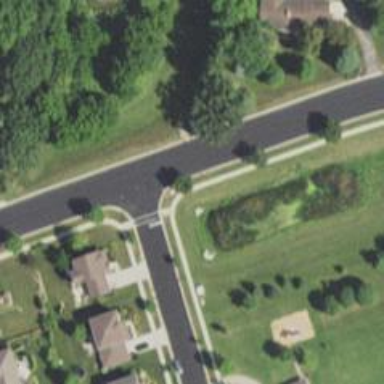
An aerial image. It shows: Marked crossing on footway.